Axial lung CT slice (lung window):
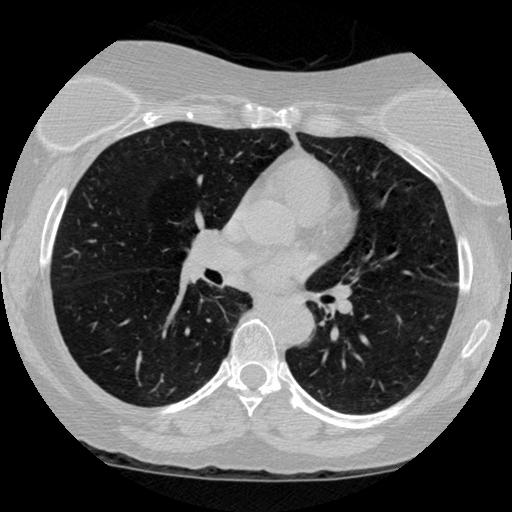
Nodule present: no